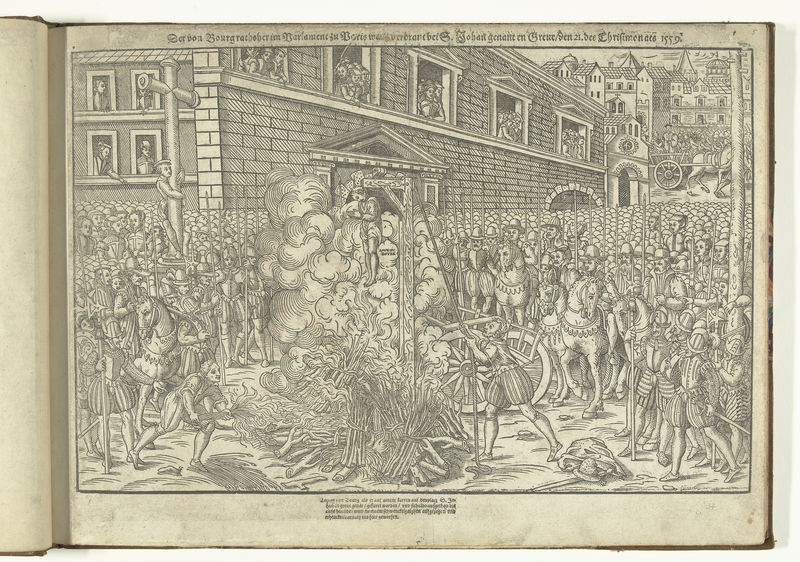
Titel: Terechtstelling van Anne du Bourg
Künstler: Jean Perrissin
Standort: Amsterdam
Institution: Rijksmuseum
Schlagwörter: feuer, weiß, wolken, menschen, stadt, fenster, frankreich, holz, schwarz, stroh, tür, haus, masse, menge, architektur, hinrichtung, steine, qualm, rauch, pferd, pferde, stab, zuschauer, platz, wagen, soldaten, hängen, buch, kreuz, palast, flammen, radierung, stich, seite, menschenmenge, ritter, schaulustige, buchseite, axt, lanzen, speere, sklaven, abbildung, hexe, öffentlich, verbrennung, architketur, verbrennen, galgen, schafott, schaulustig, schweiterhaufen, stabfeuer